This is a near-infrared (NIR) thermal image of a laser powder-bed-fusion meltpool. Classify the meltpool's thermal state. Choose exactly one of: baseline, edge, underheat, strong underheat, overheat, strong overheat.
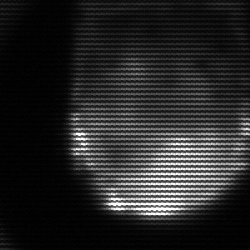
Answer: edge